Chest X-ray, AP view. Patient: 58 years old, sex F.
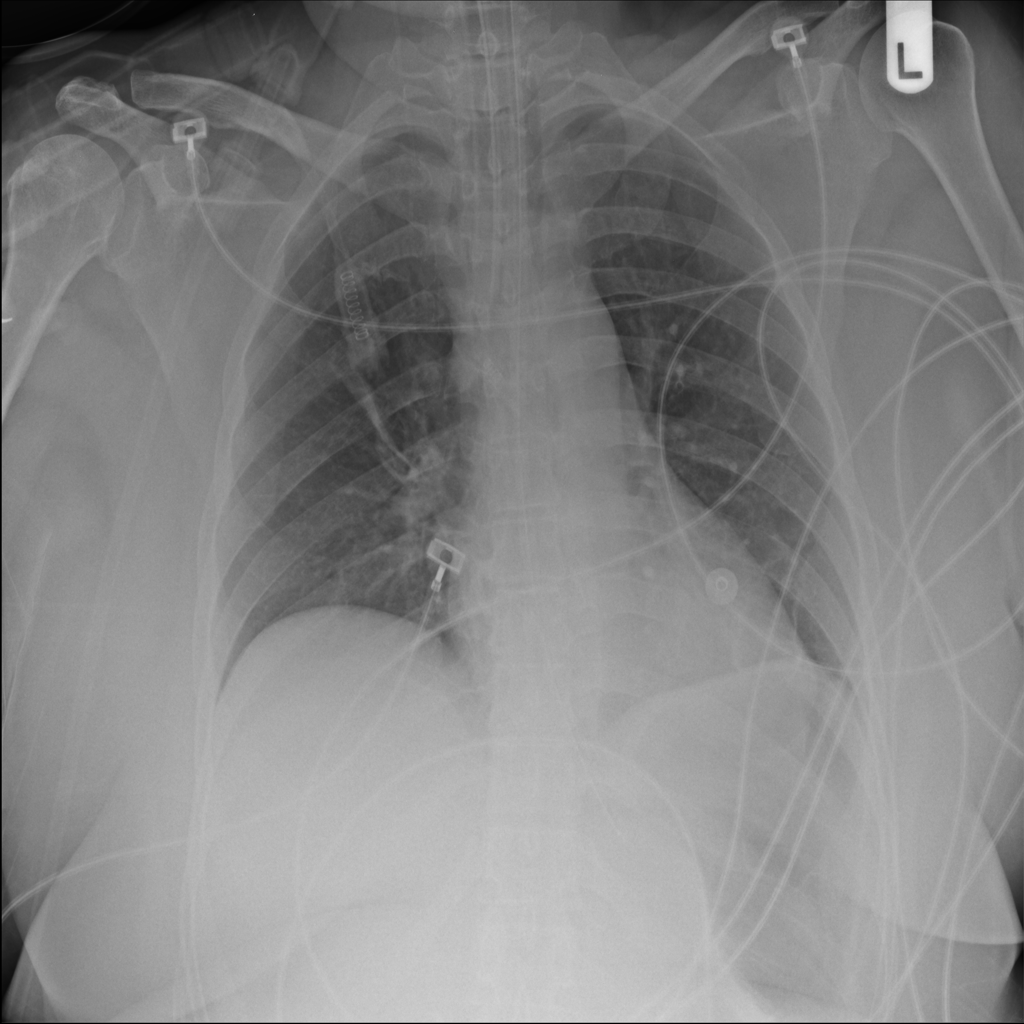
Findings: No Finding